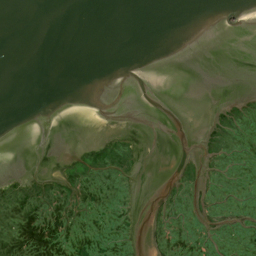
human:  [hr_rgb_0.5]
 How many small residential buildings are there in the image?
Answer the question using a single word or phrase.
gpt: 1

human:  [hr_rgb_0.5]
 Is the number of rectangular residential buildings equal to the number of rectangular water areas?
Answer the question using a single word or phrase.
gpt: no

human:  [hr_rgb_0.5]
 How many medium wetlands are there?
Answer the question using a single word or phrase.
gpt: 1

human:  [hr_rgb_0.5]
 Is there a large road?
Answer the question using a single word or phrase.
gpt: no

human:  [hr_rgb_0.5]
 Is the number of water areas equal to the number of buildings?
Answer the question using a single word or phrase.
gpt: no

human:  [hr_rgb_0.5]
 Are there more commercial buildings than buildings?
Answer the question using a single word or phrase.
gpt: no

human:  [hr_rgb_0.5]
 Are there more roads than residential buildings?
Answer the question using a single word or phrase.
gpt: no

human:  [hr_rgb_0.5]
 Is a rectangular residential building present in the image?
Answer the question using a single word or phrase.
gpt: yes

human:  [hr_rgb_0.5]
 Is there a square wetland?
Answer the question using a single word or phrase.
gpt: no

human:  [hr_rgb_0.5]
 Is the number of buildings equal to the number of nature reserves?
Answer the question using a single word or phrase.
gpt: yes

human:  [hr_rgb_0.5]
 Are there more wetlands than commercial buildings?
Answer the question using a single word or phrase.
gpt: yes

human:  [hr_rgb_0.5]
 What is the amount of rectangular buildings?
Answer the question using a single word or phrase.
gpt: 1

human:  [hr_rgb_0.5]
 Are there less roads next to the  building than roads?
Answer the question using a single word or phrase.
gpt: no

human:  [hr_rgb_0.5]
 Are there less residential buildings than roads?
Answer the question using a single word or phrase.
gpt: no

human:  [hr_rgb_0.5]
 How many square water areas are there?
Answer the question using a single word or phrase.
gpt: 0

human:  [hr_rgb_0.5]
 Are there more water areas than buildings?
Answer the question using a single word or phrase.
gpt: yes

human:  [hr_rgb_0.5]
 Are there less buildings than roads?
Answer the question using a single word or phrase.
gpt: no

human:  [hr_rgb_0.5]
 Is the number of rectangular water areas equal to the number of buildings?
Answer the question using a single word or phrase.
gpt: no

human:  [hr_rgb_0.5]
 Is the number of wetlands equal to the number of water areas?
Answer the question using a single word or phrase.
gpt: no

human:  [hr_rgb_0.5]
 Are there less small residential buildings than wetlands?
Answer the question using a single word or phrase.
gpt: yes

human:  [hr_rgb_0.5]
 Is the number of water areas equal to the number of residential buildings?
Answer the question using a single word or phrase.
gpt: no

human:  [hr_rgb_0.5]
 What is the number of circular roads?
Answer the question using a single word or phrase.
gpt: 0

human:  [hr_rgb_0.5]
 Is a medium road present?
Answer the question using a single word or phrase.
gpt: no

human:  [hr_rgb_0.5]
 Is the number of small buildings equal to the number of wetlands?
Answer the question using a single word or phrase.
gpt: no

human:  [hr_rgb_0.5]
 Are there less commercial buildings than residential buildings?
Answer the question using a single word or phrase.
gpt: yes

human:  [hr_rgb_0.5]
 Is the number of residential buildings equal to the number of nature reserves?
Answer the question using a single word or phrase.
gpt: yes

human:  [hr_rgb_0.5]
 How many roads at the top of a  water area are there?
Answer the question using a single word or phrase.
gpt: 1

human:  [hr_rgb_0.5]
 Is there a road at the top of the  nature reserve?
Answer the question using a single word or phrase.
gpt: yes

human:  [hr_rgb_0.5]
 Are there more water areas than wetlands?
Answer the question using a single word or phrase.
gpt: yes

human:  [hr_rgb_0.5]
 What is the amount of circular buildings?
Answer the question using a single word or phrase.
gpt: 0

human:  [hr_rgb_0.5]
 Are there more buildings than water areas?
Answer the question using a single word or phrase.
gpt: no

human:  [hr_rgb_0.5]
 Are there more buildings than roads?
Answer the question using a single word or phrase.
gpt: no

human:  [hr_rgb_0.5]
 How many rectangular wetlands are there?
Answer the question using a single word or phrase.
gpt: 0

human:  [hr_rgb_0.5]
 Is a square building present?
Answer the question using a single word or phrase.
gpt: no

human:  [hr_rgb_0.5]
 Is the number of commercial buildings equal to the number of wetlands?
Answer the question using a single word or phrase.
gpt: no

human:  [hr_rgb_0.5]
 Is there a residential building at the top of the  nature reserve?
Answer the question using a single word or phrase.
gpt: yes